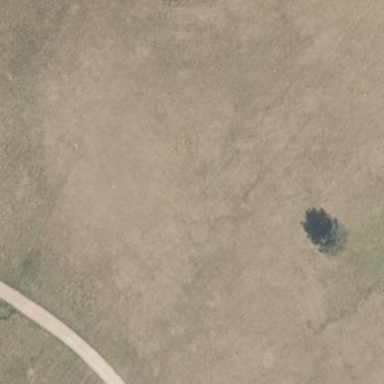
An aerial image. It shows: Golf rough area.